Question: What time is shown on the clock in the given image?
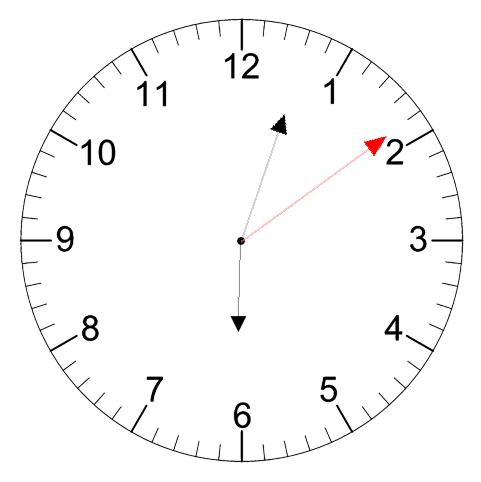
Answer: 06:03:09